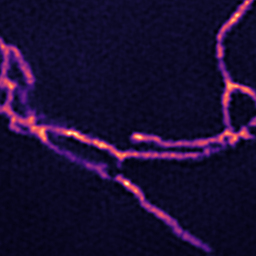
Label: Super-resolution ER image